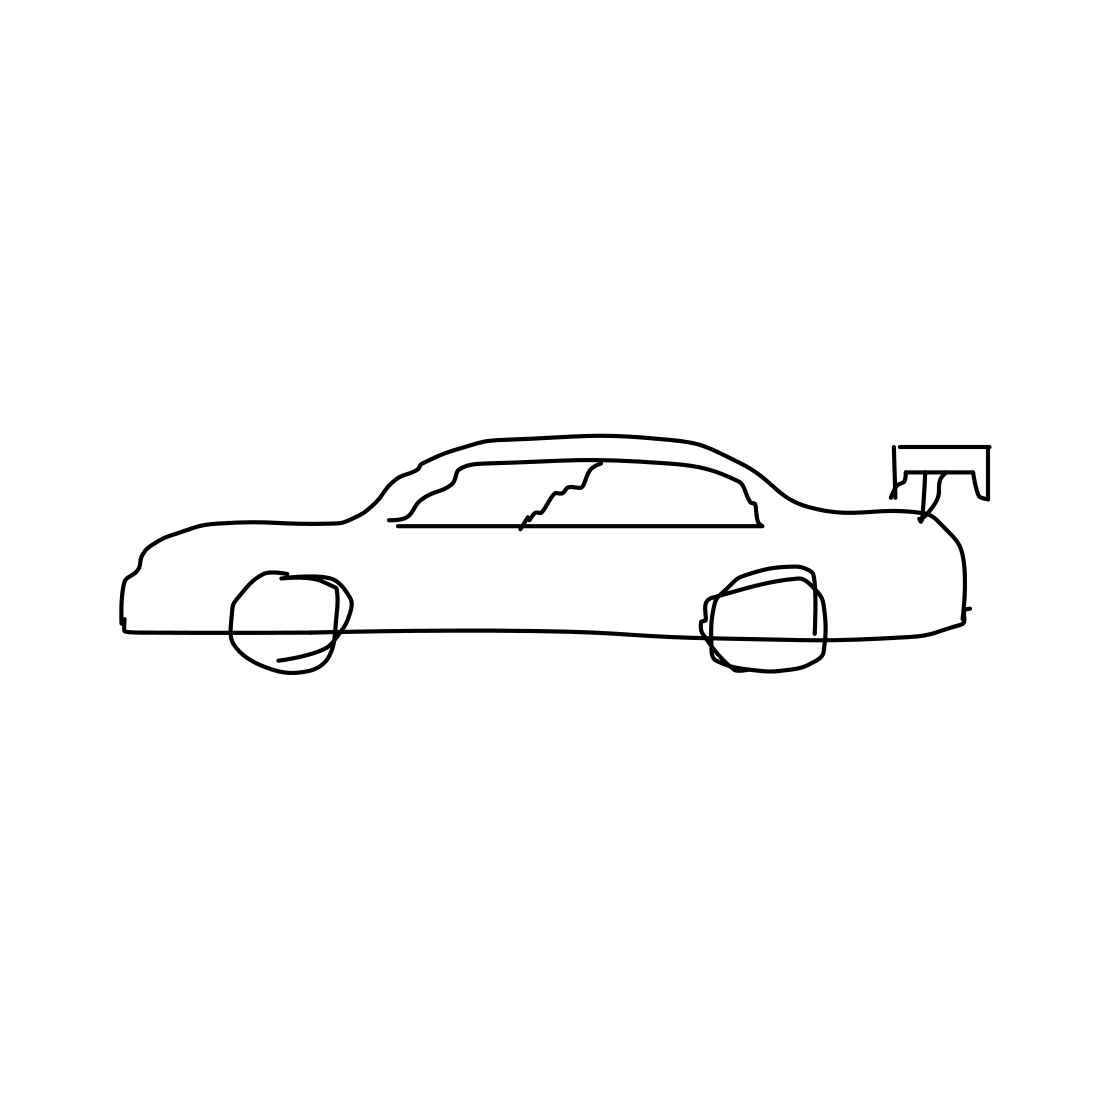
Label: race car